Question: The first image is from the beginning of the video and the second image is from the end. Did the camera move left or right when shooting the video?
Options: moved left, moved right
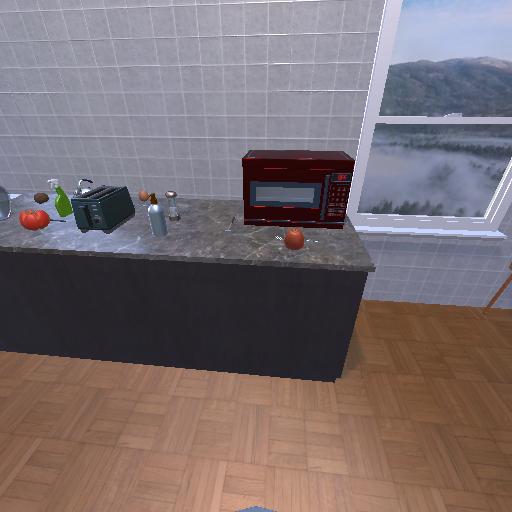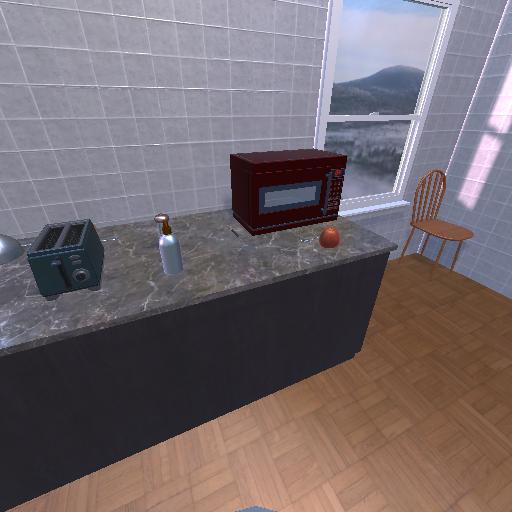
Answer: moved left